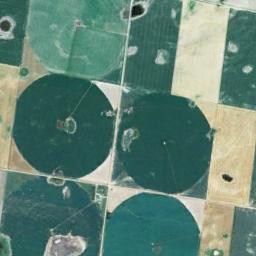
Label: circular_farmland